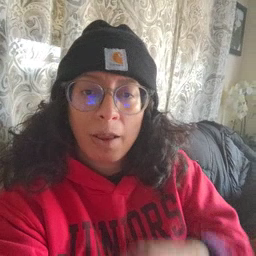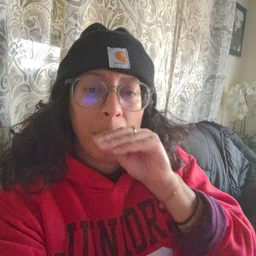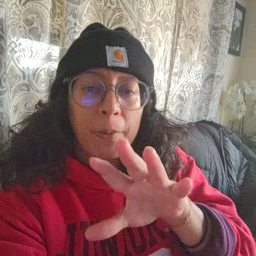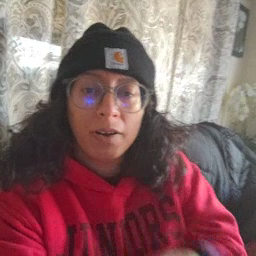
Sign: blow